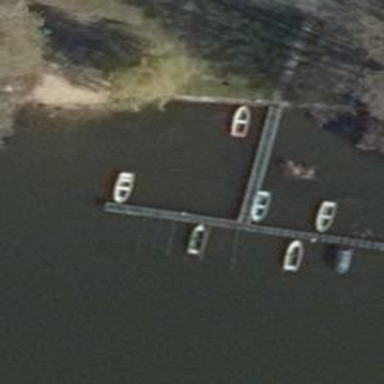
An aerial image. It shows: Man-made pier.